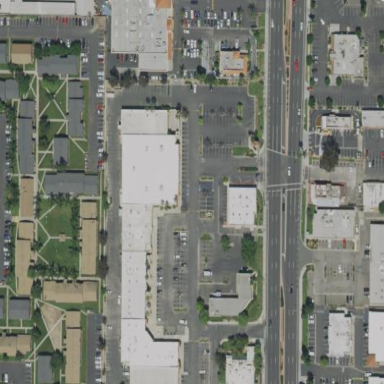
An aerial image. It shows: Retail area.